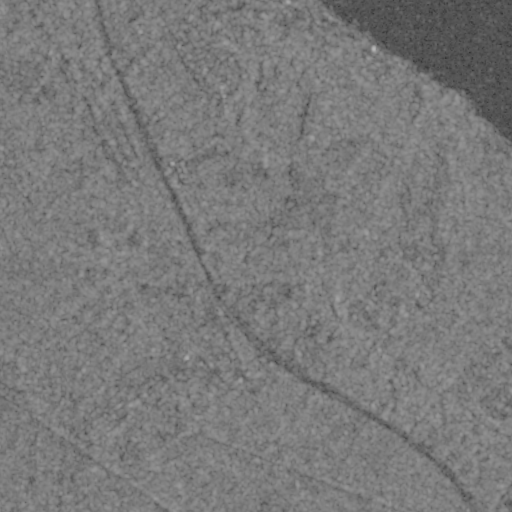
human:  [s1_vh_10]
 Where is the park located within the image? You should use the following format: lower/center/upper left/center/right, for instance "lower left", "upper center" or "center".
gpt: The park is located in the right of the image.
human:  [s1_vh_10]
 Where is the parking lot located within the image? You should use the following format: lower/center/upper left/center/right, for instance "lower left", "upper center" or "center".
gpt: The parking lot is located in the upper right of the image.
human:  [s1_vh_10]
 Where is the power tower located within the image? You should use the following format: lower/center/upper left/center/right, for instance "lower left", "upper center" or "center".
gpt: The power tower is located in the lower of the image.
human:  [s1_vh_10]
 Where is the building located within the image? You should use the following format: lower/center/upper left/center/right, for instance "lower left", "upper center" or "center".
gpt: The building is located in the upper right of the image.
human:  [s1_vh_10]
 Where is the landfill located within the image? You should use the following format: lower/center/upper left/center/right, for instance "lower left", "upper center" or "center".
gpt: There is no landfill in the image.

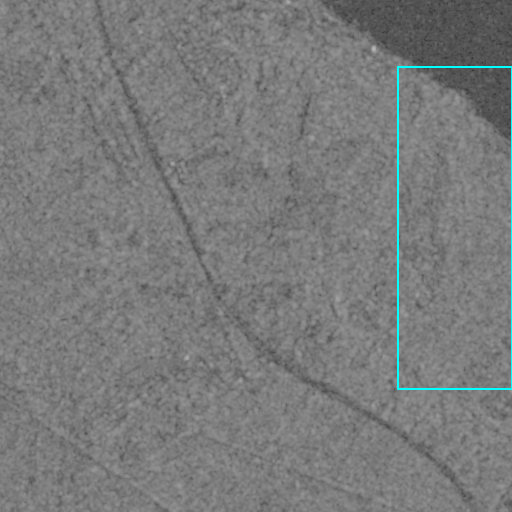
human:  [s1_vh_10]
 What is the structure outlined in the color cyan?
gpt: The structure outlined in cyan is a park.
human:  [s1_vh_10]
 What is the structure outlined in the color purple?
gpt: There is no purple outline.